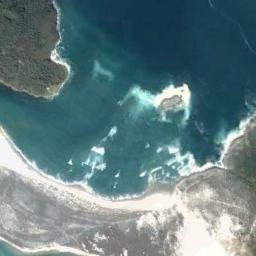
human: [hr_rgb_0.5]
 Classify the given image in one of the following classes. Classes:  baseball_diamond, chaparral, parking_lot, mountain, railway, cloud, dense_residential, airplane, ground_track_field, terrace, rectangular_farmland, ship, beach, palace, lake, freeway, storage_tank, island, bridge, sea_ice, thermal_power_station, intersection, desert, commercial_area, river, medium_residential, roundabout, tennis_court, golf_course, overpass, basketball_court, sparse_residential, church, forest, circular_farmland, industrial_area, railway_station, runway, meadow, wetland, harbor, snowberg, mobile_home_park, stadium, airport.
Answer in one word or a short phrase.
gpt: beach